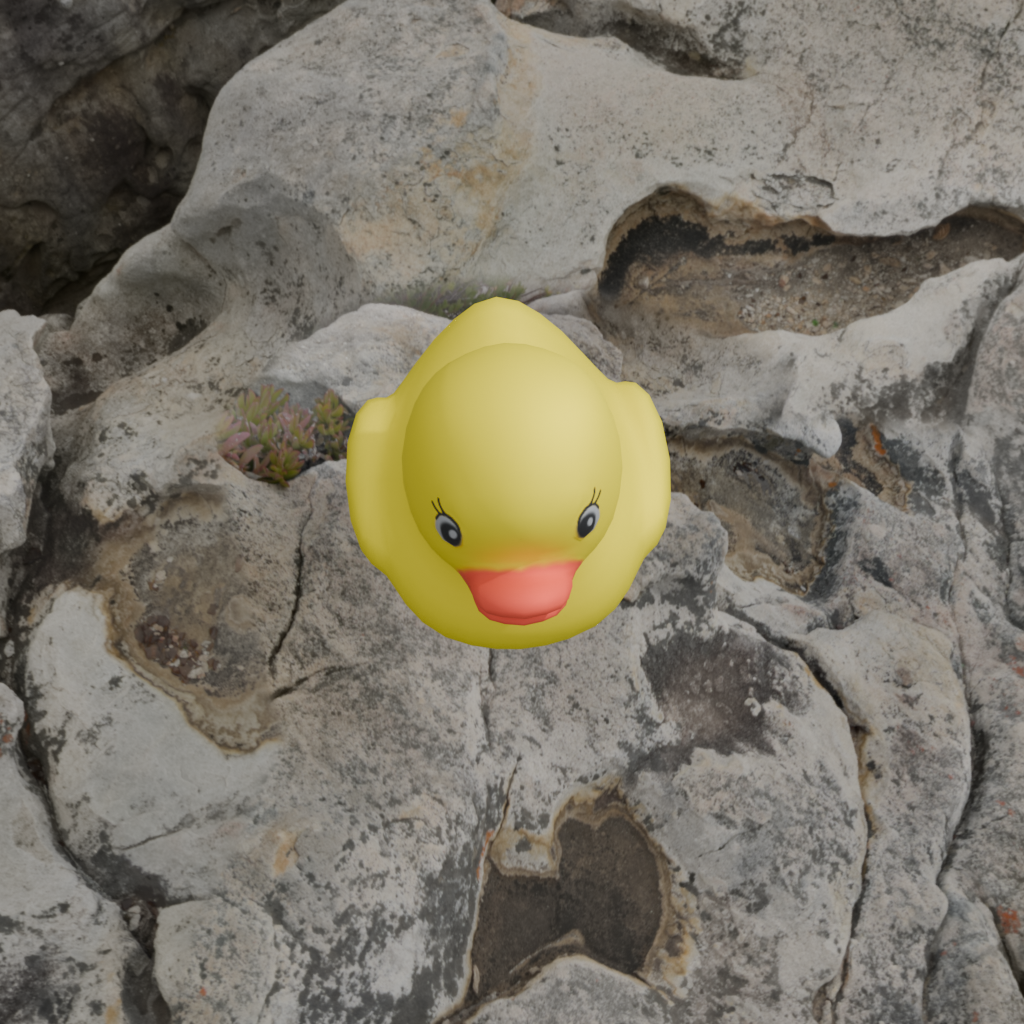
an image of a yellow rubber duck seen from <front_top> rocky landscape with a cloudy view of the sea.